Interaction volume radius: 10 \u00c5
Interaction volume height: 45 \u00c5
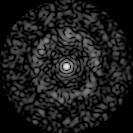
Disorder parameter: 0.7986